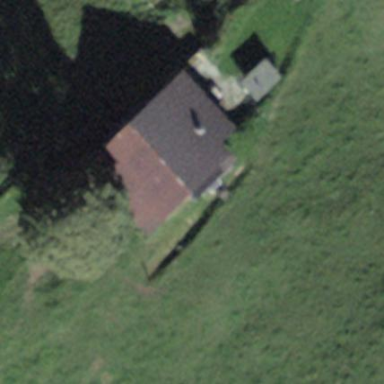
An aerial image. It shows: Barn.